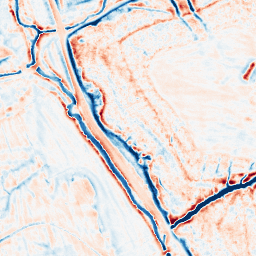
Category: edge_preserving
Decomposition family: bilateral
Decomposition parameters: d: 15
sigma_color: 100
sigma_space: 100
Upsampling method: bspline
Upsampling parameters: scale: 2
Upsampling scale: 2